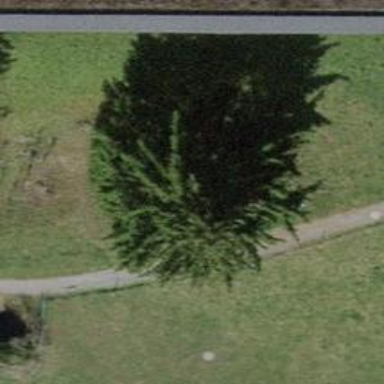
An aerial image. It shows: Needle-leaved tree in its natural environment.